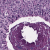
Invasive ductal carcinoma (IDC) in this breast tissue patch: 0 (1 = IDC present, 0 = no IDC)